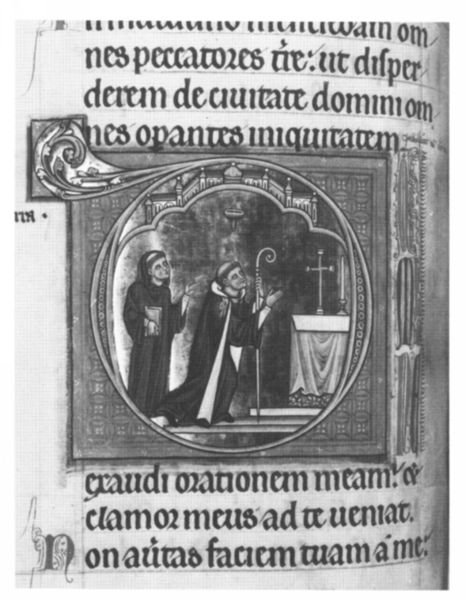
Titel: Psalter
Institution: Cambridge, Fitzwilliam Museum
Schlagwörter: männer, raum, szene, tisch, gebäude, haus, schloss, ornament, kirche, gold, kutte, blatt, kreis, rund, schrift, stab, graphik, linien, bischof, papst, detail, ornamente, robe, stufen, buch, kloster, kreuz, seite, illustration, text, zeitung, buchstabe, knien, initiale, beten, gebet, stift, altar, buchseite, pergament, talar, knieen, priester, religiös, romanik, mönch, geistliche, mönche, verehrung, christentum, goldgrund, abbildung, gebetbuch, tonsur, latein, initial, nonnen, bischofsstab, buchmalerei, abt, majuskel, psalter, sünder, zisterzienser, tonsuren, o, monche, abtsstab, papeir, knieet, flfjsdl, seite3, bseite